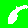
Digit: 6